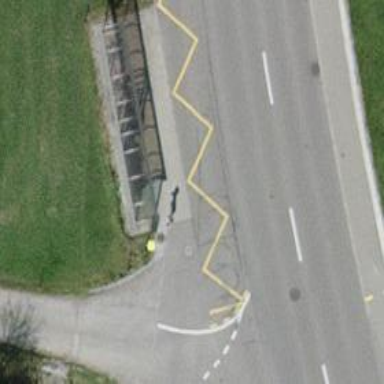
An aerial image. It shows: Bus stop with sheltered platform for public transport.